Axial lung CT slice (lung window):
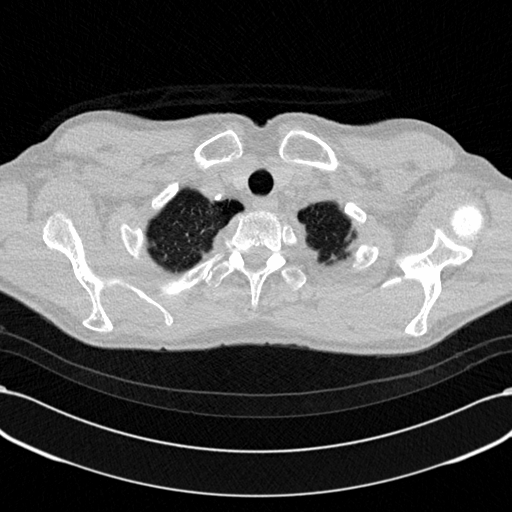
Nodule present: no